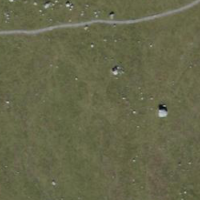
EUNIS habitat code: 23
Species observed at this site:
Parnassia palustris